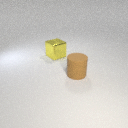
large brown rubber cylinder in front of large yellow metal cube